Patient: sex M, age 55
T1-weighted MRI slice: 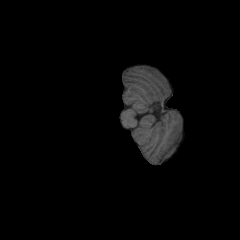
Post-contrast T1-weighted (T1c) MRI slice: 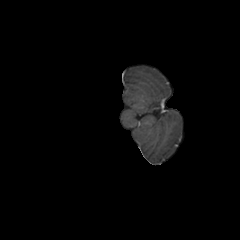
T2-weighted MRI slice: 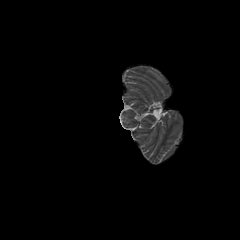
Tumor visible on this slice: no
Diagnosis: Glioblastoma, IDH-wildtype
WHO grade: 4